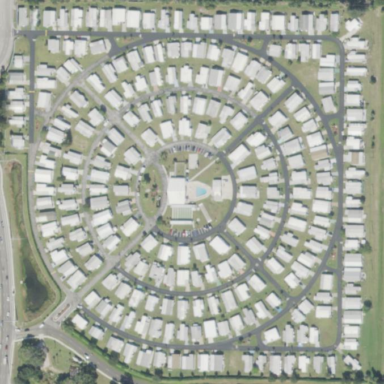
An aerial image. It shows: Residential area designated as trailer park.